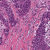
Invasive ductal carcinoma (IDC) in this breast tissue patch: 0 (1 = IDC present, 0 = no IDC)